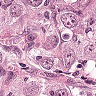
Metastatic tissue present: yes